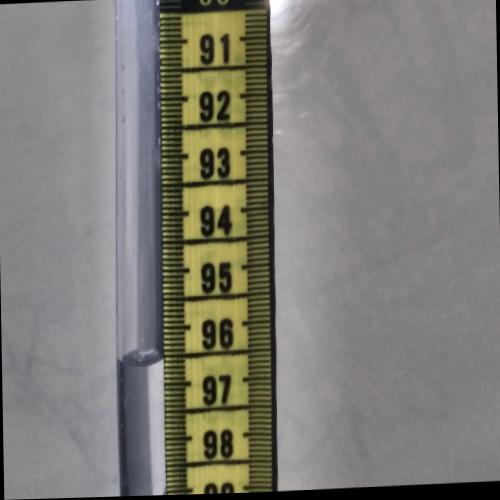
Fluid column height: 96.5 cm